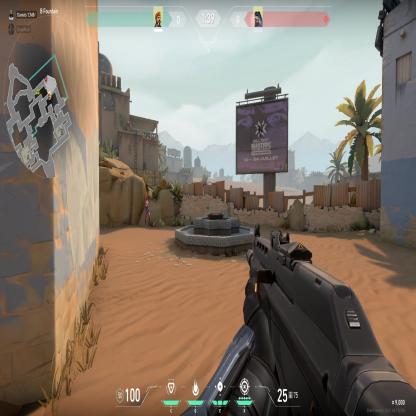
Label: enemy